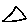
Label: triangle